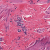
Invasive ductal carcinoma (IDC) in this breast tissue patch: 0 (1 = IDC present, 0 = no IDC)